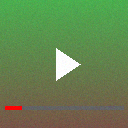
Screen state: on